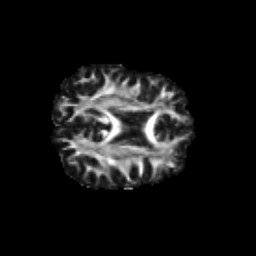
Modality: FA
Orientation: axial
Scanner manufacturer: siemens
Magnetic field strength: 3 T
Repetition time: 9.2 s
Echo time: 0.084 s